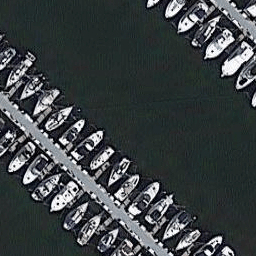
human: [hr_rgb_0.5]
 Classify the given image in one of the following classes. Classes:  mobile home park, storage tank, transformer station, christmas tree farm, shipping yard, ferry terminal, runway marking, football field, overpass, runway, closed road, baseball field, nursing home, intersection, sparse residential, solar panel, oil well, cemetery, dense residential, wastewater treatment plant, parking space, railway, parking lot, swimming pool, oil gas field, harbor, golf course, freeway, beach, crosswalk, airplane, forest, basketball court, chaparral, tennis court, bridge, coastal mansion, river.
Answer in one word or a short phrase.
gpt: harbor